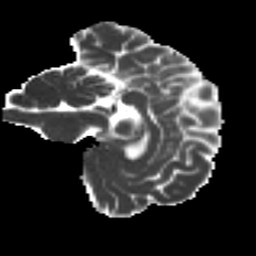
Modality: MD
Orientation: sagittal
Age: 32
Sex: male
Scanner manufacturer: ge
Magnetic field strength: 3 T
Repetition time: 7.8 s
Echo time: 0.061 s